Question: I'm using a slightly modified version of code I grabbed from the top answer here: <URL>
My modified code:
'''
- (void)drawRect:(CGRect)rect
{
CGColorSpaceRef colorSpace = CGColorSpaceCreateDeviceRGB();
CGContextRef context = UIGraphicsGetCurrentContext();
// The if statements are surely a crappy way of setting the locations, but whatever
CGGradientRef gradient;
if ([self.colors count] == 3) {
CGFloat gradientLocations[] = {0, 0.5, 1};
gradient = CGGradientCreateWithColors(colorSpace, (__bridge CFArrayRef)self.colors, gradientLocations);
} else {
CGFloat gradientLocations[] = {0, 1};
gradient = CGGradientCreateWithColors(colorSpace, (__bridge CFArrayRef)self.colors, gradientLocations);
}
CGPoint startPoint = CGPointMake(CGRectGetMidX(rect), CGRectGetMinY(rect));
CGPoint endPoint = CGPointMake(CGRectGetMidX(rect), CGRectGetMaxY(rect));
CGContextDrawLinearGradient(context, gradient, startPoint, endPoint, 0);
}
'''
I have put that into a class called 'Gradient_View', and I am attempting to subclass it. In my subclass's 'init' method, I have this:
'''
self.colors = [NSArray arrayWithObjects:
(id)[UIColor colorWithRed:1.0f green:1.0f blue:1.0f alpha:1.0f].CGColor,
[UIColor colorWithRed:1.0f green:1.0f blue:1.0f alpha:0.0f].CGColor,
nil];
'''
Note that the second color in that final array has an alpha value of 0, so the gradient should become see-through. However, the result I get in my simulator is totally opaque:

How can I get the transparency to work?
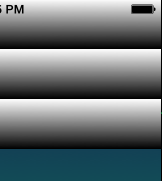
Answer: Check and see if your UIView is opaque or not. Make sure opaque is set to NO.